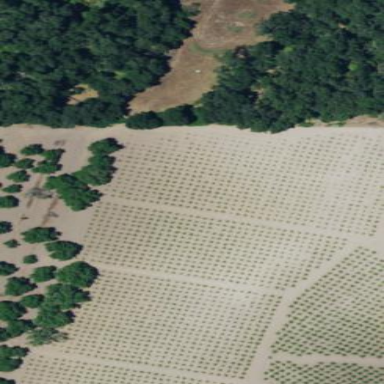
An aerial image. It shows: Vineyard with grape crops.